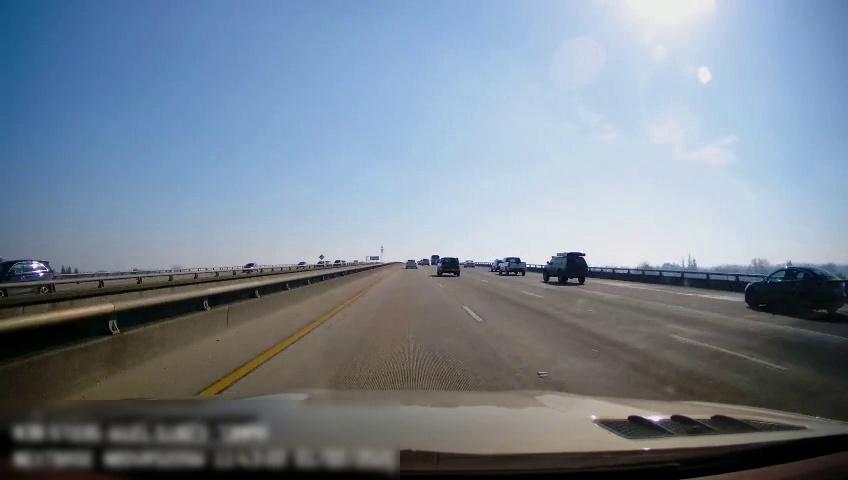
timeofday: Day
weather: Sunny
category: Drivable Space
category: Vehicles | SUV
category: Vehicles | Car
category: Vehicles | Car
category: Vehicles | Car
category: Vehicles | Car
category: Vehicles | SUV
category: Drivable Space
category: Vehicles | Car
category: Vehicles | Truck
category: Vehicles | Car
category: Vehicles | Car
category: Vehicles | Truck
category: Vehicles | SUV
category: Vehicles | Car
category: Lanes | Current Lane
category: Lanes | Current Lane
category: Lanes | Current Lane
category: Traffic | Signs